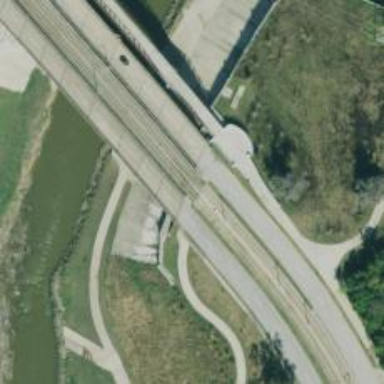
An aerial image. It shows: Bridge for light rail railway with electrified contact lines.